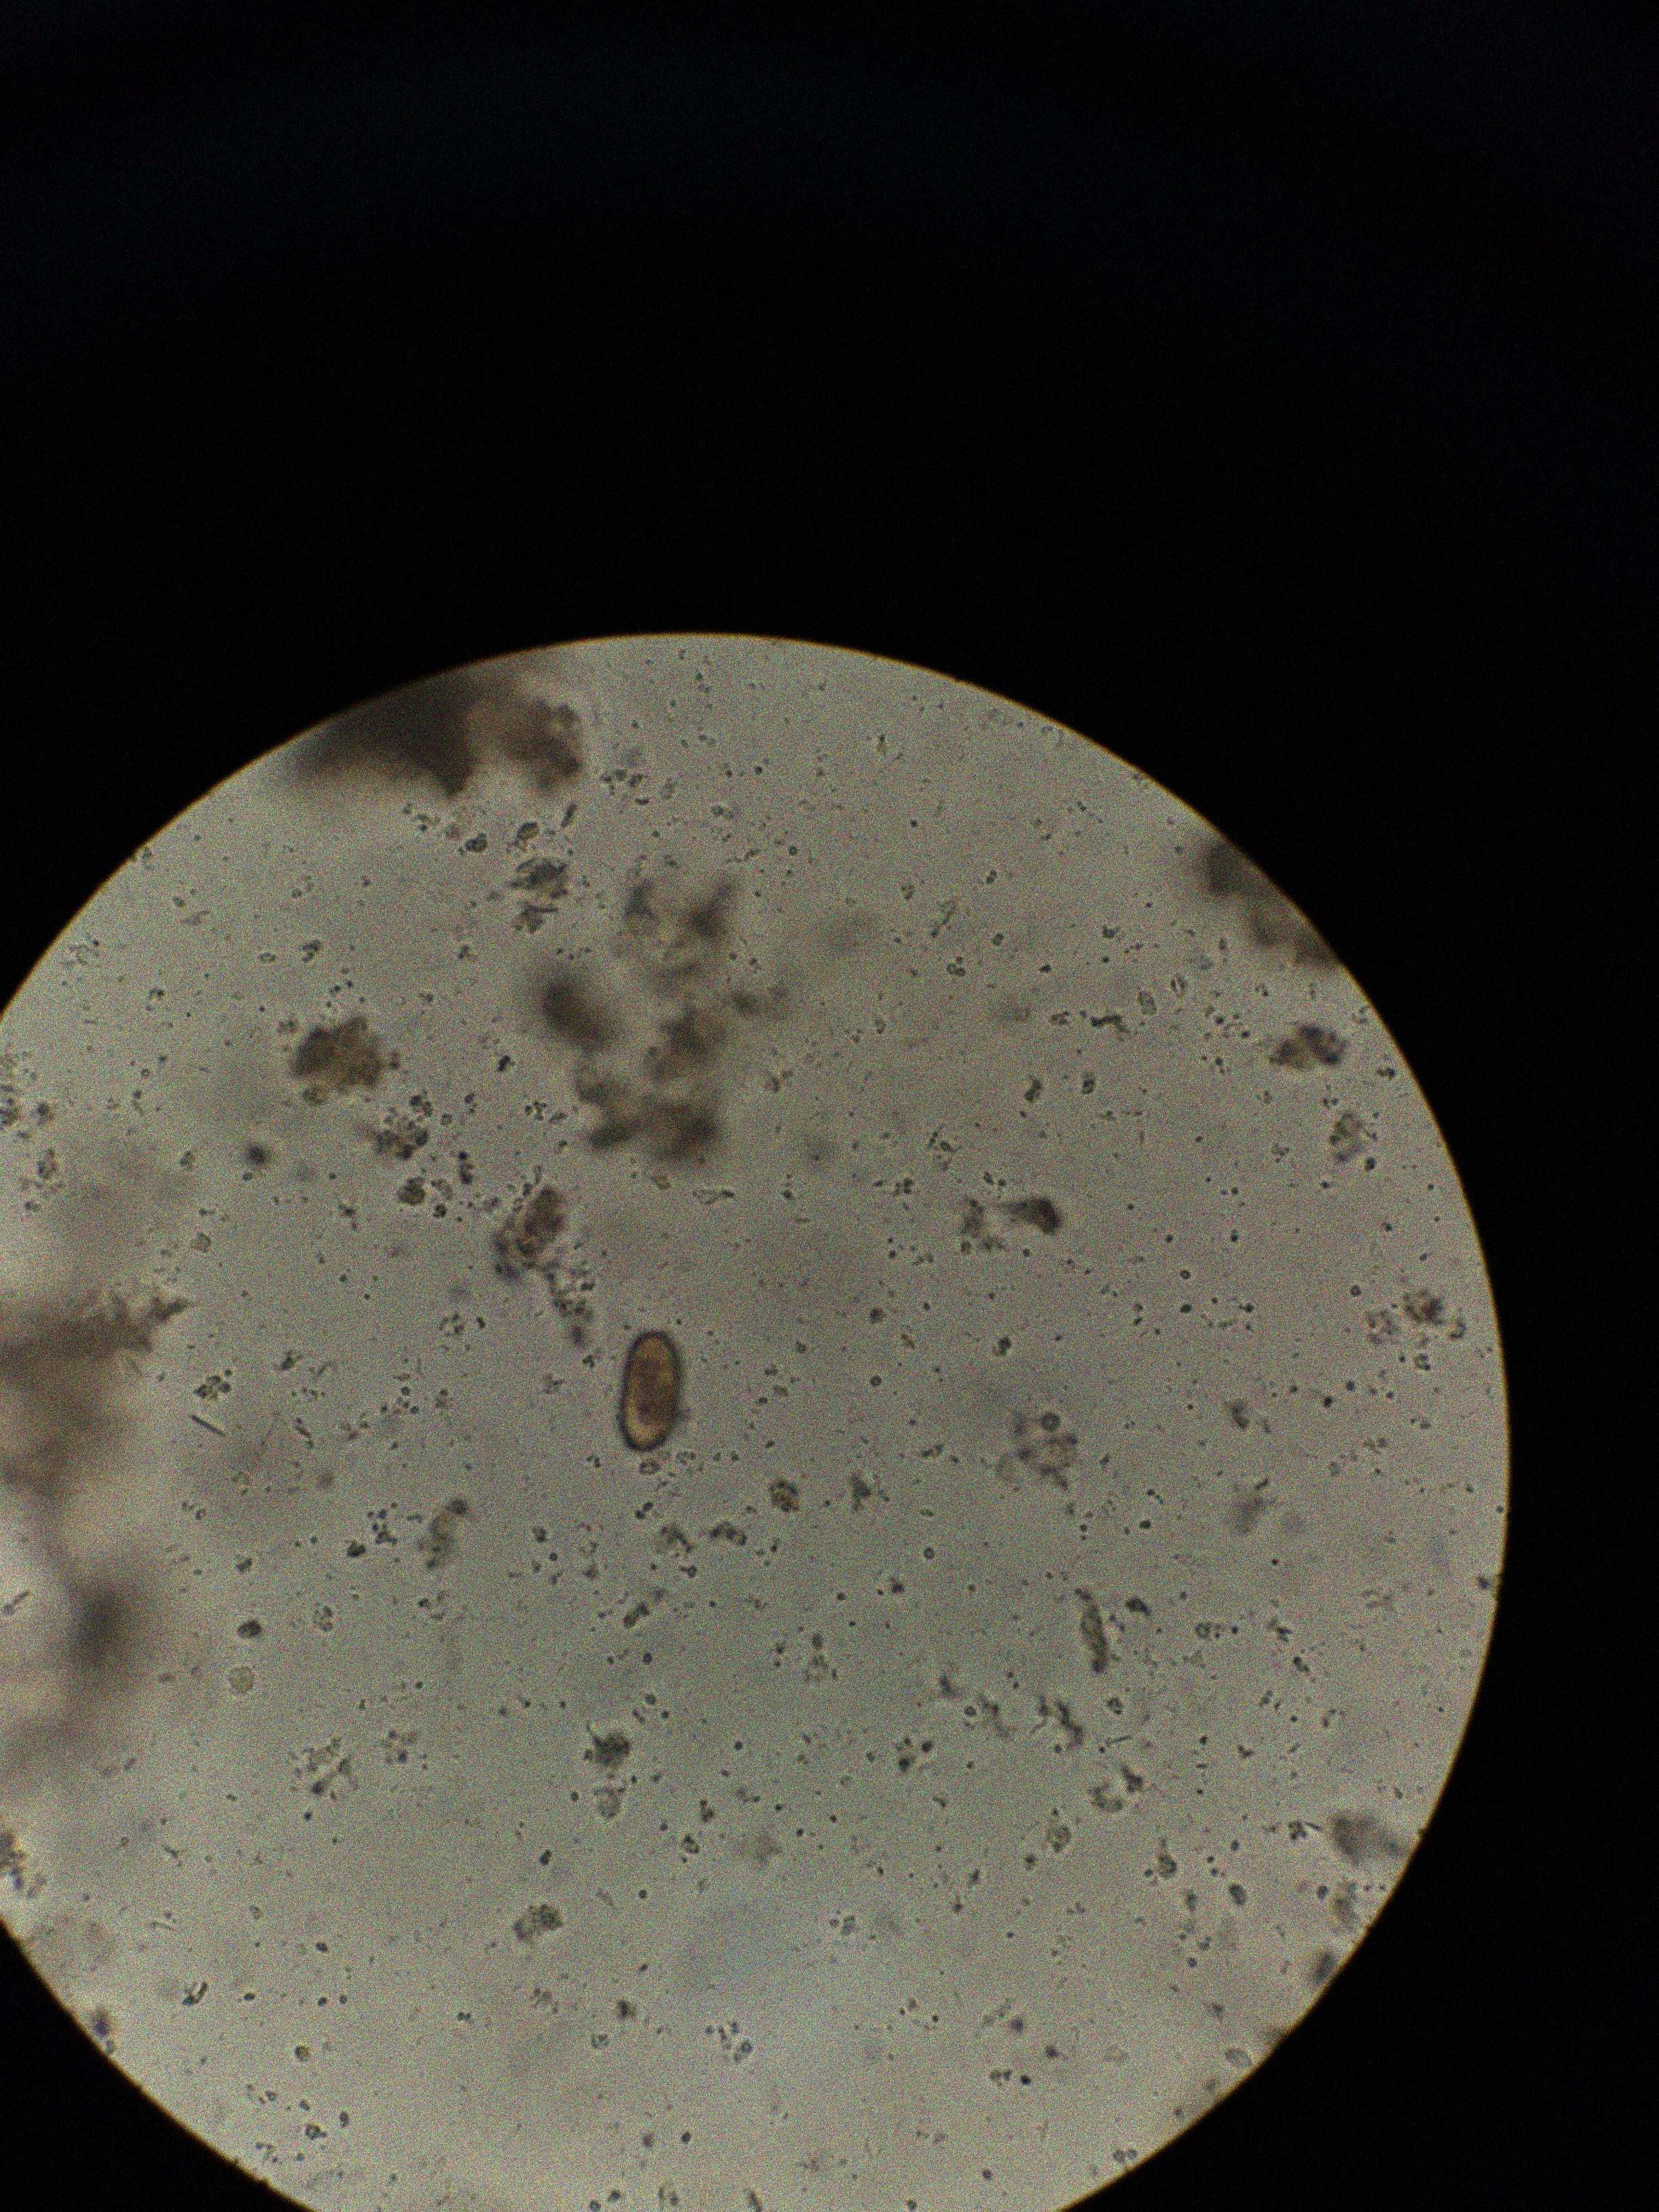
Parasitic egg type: Capillaria philippinensis